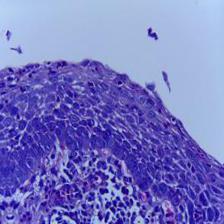
Diagnosis: OSCC